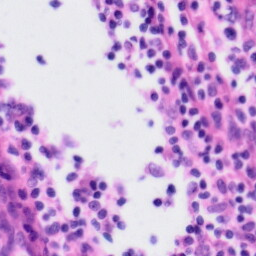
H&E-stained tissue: Tonsil